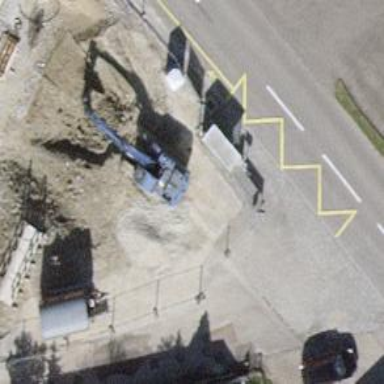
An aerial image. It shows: Bus stop with shelter. It is platform for public transport.